八年级 · 组合几何学
如图, 在 $\triangle A B C$ 中, $\angle B A C=90^{\circ}, A D$ 是高, $B E$ 是中线, $C F$ 是角平分线, $C F$ 交 $A D$ 于点 $G$, 交 $B E$ 于点 $H$, 下面说法正确的是（）
(1) $\triangle A B E$ 的面积 $=\triangle B C E$ 的面积;
(2) $\angle A F G=\angle A G F$;
(3) $\angle F A G=2 \angle A C F$;
(4) $B H=C H$.

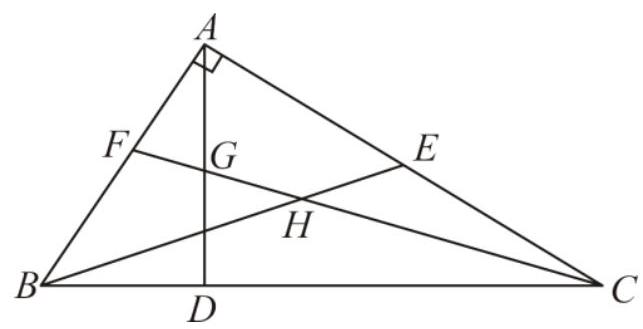
A. (1)(2)(3)(4)
B. (1)(2)(3)
C. (2)(4)
D. (1)(3)
答案: B